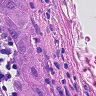
Metastatic tissue present: yes